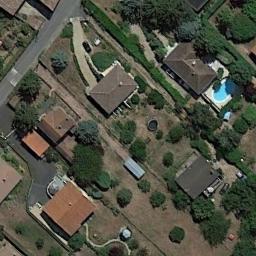
Label: residential